Question: How can i match 'i' with 1 3 5 6 9 10 to get something like this using JS (jquery) !?

'''
<div class="questions">
<ul>
<li class="cat_definition">
<div class="question">What is 'hair mass'?</div>
</li>
<li class="light cat_definition">
<div class="question">What is the difference between 'hair mass' and 'hair volume'?</div>
</li>
<li class="light cat_ingredients clear">
<div class="question">What does the Densify range smell like?</div>
</li>
<li class="cat_routine">
<div class="question">How often should I use Densify products?</div>
</li>
<li class="cat_routine clear">
<div class="question">How many consecutive days do the products need to be used to achieve the desired effect?</div>
</li>
</ul>
</div>
'''
CSS :
'''
.questions li{
width : 50%;
float : left;
background:#f00;
}
.questions li:nth-child(4n+1),
.questions li:nth-child(4n+4){
background : #fff;
}
.questions li:nth-child(odd){
clear : both;
}
'''
I have to put the 'li' blocks side by side with different colors like this image. I can't use css3 and i can't add classes on html. i have to select the blocks in javascript and add new classes for black boxes.
See what i have tried : <URL>
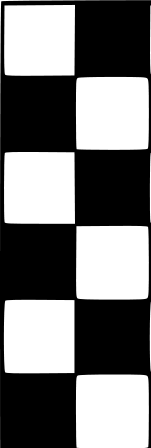
Answer: What you want to achieve is fairly easy in CSS, You have to play with the 'nth-child'. Using those CSS work :
'''
.questions li{
width : 50%;
float : left;
background:#f00;
}
.questions li:nth-child(4n+1),
.questions li:nth-child(4n+4){
background : #fff;
}
.questions li:nth-child(odd){
clear : both;
}
'''
<URL>
The problem is browser support. 'nth-child' is not supported by IE8 and below.
Fortunately, jQuery accept unsupported CSS rule. so you can use a polyfill :
'''
$('.questions li:nth-child(4n+1), .questions li:nth-child(4n+4)').addClass('white');
$('.questions li:nth-child(odd)').addClass('clr');
'''
You'll need to change you CSS to :
'''
.questions li{
width : 50%;
float : left;
background:#f00;
}
.questions .white{
background : #fff;
}
.questions .clr{
clear : both;
}
'''